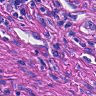
Metastatic tissue present: yes